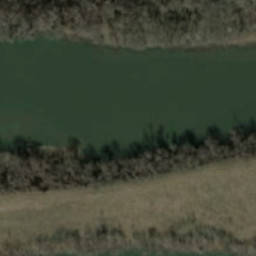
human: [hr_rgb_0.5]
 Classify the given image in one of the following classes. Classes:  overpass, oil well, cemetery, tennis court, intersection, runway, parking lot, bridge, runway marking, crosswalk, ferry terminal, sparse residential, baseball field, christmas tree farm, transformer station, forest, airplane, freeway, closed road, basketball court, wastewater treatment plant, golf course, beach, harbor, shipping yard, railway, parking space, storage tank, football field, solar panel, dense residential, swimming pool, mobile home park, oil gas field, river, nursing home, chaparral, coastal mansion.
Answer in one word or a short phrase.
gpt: river